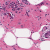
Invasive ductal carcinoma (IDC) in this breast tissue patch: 0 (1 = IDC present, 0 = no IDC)